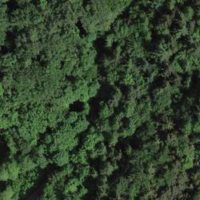
EUNIS habitat code: 41
Species observed at this site:
Lathyrus vernus
Saponaria ocymoides
Melittis melissophyllum